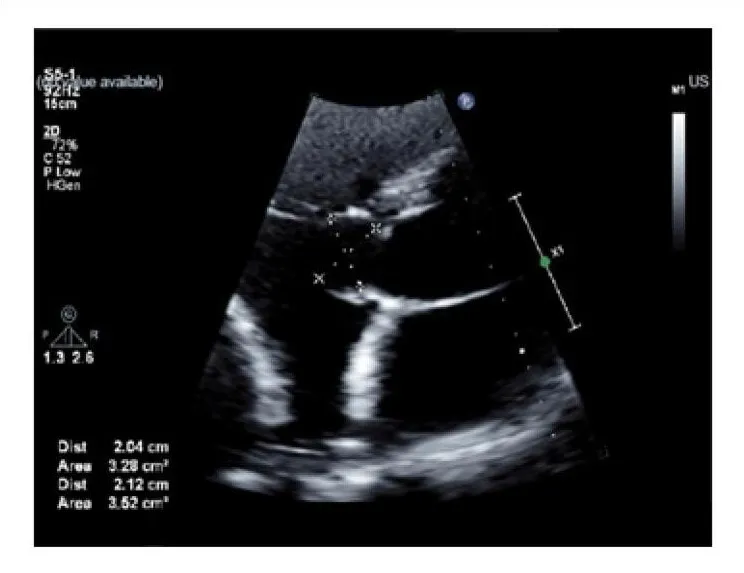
- Ecocardiograma transtoracico demonstrando imagem cistica com discreta reducao das dimensoes em comparacao com exame previo, medindo aproximadamente 2,1 x 2,0 cm.
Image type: radiology (ultrasound)